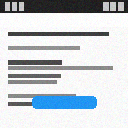
Screen state: on